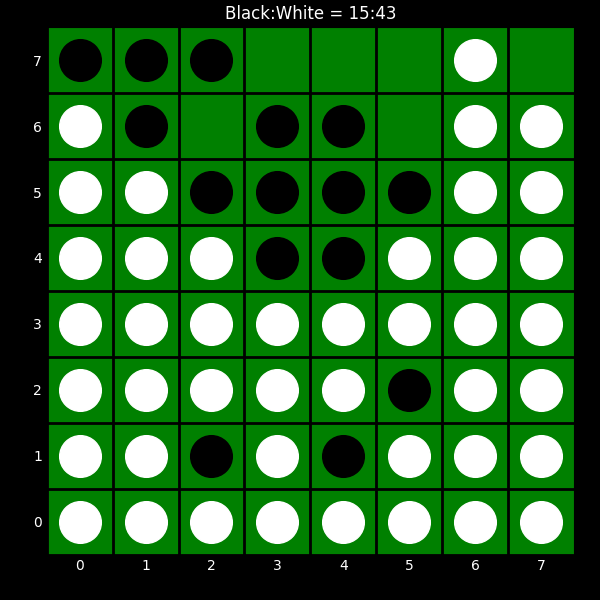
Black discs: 15
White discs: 43